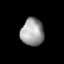
Tissue: lung
Cell type: Endothelial cells
Senescence score: 0.5453
Nuclear area (px): 619
Mean DAPI intensity: 157.656